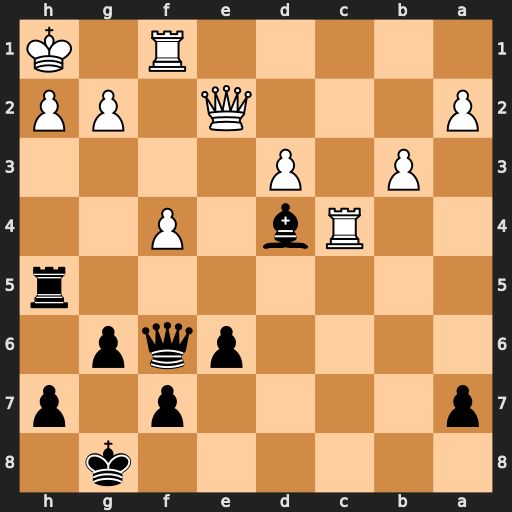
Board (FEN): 6k1/p4p1p/4pqp1/7r/2Rb1P2/1P1P4/P3Q1PP/5R1K
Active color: b
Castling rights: -
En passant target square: -
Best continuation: Rxh2+ Kxh2 Qh4#